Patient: sex F, age 72
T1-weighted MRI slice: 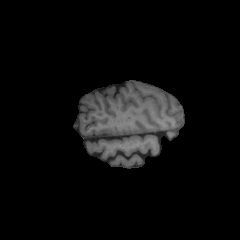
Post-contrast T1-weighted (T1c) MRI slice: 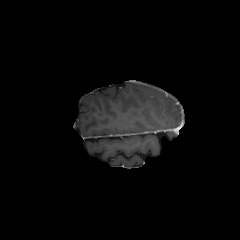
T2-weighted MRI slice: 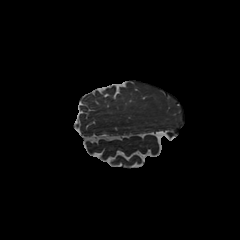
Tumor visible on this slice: no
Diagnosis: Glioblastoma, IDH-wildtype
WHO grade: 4